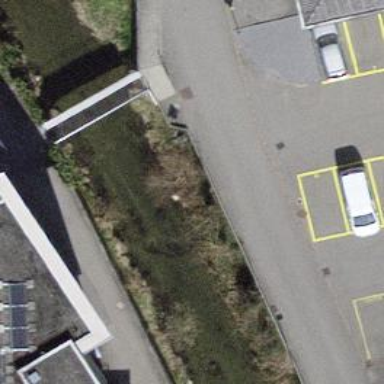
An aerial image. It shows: Road serving as parking aisle.